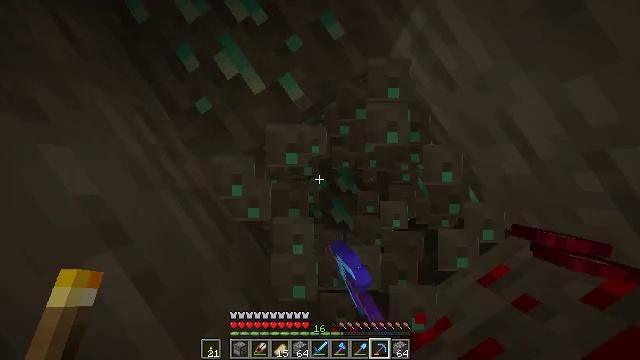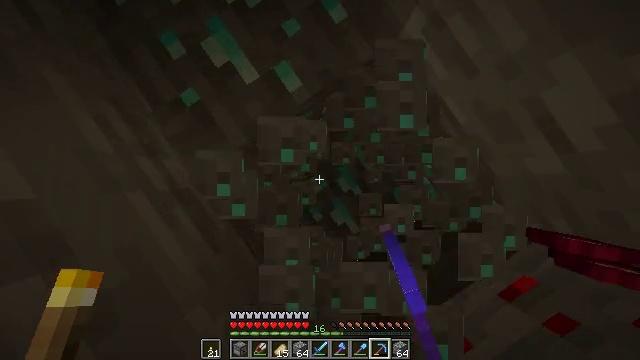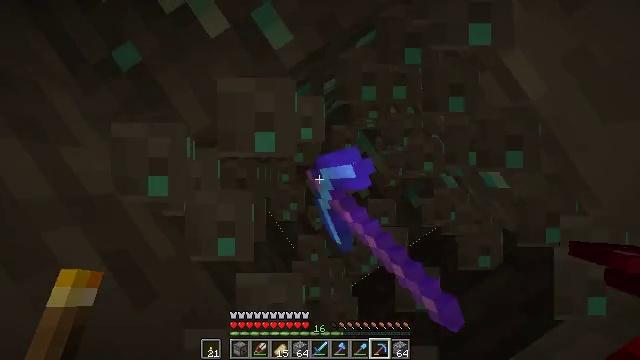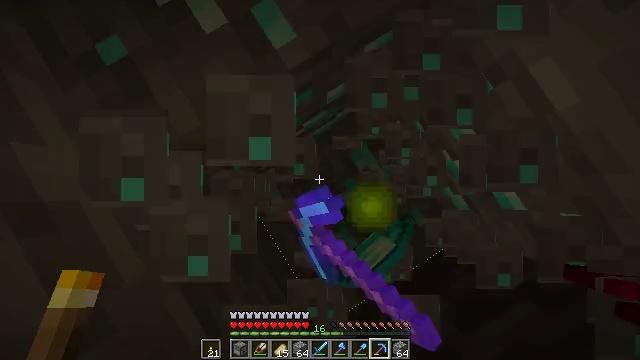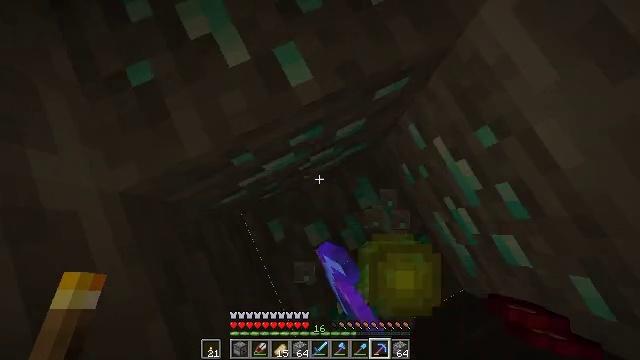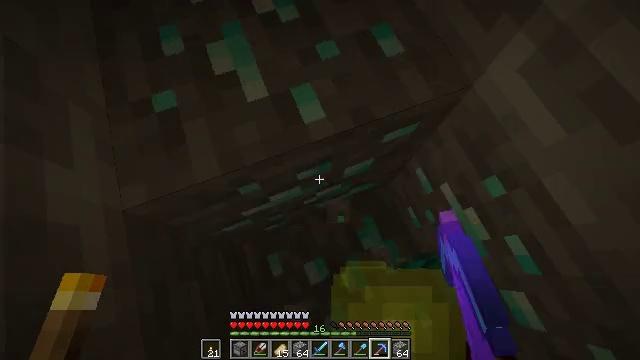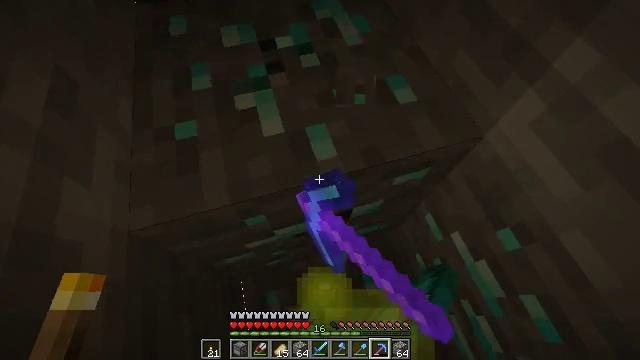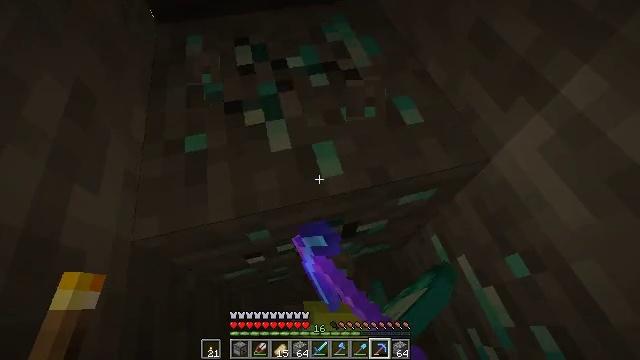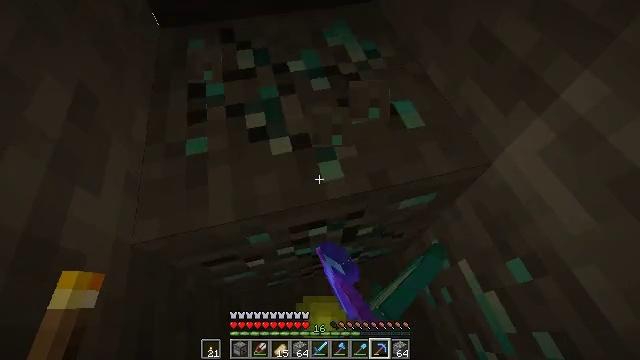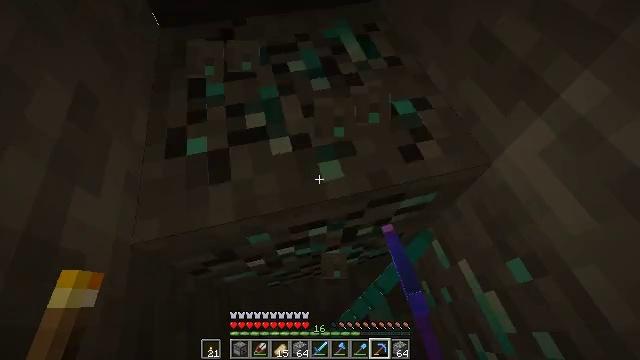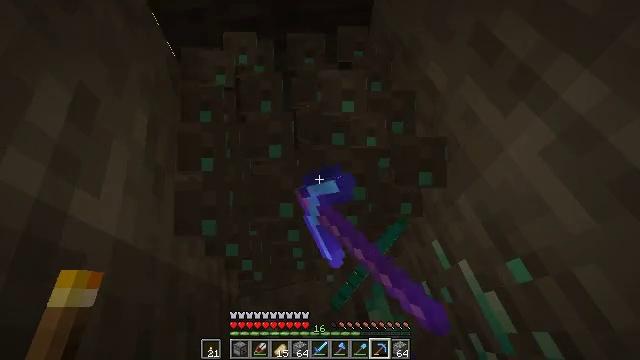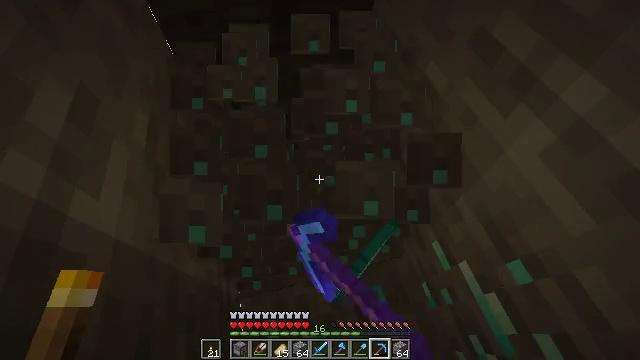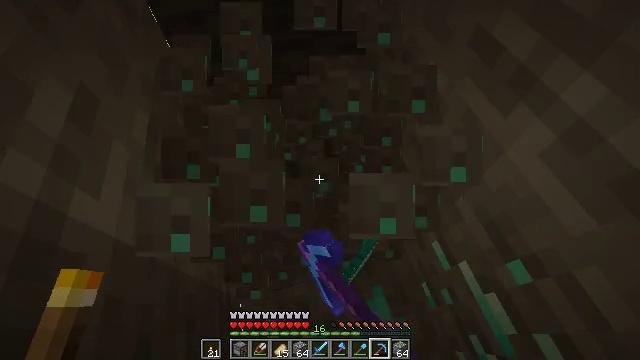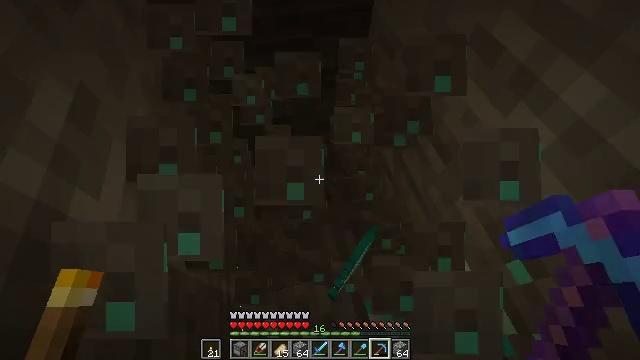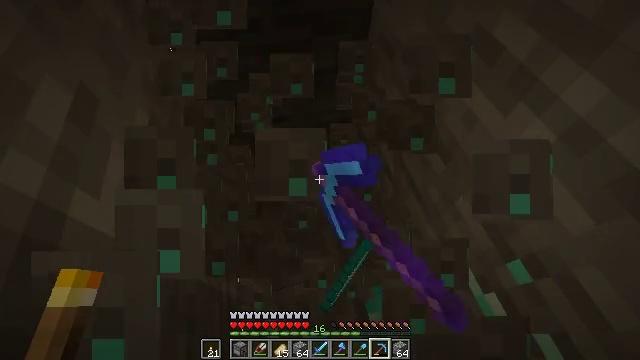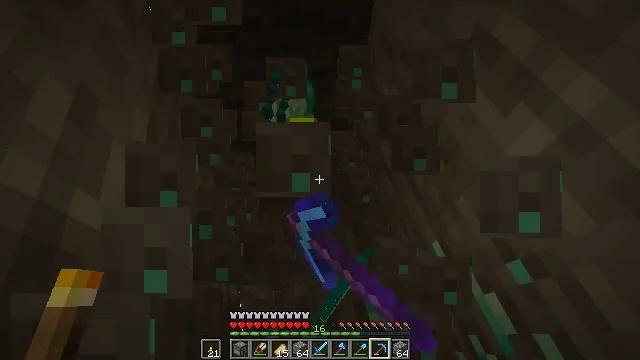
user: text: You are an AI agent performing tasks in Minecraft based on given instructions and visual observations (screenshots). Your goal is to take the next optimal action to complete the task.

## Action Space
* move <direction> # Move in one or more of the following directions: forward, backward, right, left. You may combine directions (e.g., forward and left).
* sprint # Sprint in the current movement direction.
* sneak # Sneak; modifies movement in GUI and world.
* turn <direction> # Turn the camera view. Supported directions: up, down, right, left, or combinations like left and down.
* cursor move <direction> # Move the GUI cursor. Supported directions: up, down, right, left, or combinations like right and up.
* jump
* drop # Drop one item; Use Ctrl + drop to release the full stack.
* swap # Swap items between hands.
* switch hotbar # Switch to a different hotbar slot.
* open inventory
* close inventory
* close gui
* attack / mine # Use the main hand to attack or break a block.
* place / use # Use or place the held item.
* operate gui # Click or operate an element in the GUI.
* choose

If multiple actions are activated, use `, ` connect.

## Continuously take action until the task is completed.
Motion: motion action
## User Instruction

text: Break diamond ore deep in the cave.
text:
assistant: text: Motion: attack / mine
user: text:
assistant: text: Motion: attack / mine
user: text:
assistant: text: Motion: turn left and up, attack / mine
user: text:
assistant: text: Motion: turn left and up, attack / mine
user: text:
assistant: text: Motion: turn left and up, attack / mine
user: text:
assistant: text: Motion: turn left and up, attack / mine
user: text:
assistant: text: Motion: turn left and up, attack / mine
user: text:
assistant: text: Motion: attack / mine
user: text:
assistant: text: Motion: attack / mine
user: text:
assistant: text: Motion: attack / mine
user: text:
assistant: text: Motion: attack / mine
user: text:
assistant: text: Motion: attack / mine
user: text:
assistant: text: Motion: attack / mine
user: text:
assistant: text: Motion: no_op
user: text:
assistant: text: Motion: no_op
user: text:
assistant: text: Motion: no_op
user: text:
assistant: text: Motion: no_op
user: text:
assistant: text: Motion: turn right
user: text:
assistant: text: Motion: turn right
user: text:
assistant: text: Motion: turn right and up
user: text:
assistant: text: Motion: turn right
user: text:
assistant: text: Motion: turn right
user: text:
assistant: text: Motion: turn right and down
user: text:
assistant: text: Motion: turn right and down
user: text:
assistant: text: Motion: turn right and down
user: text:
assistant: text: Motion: turn right
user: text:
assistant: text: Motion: turn right and up
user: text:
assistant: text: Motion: turn right and up
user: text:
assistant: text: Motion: turn right and up
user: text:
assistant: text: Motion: no_op